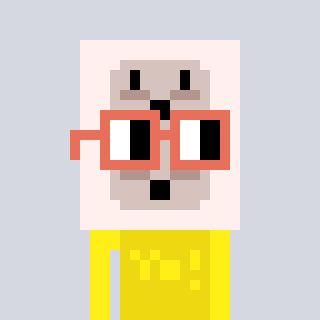
a pixel art character with square orange glasses, a outlet-shaped head and a yellow-colored body on a cool background